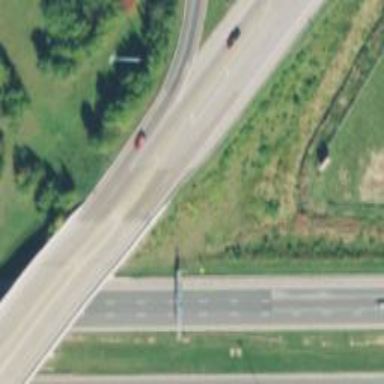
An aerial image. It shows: Bridge over trunk highway that serves as motorroad expressway.